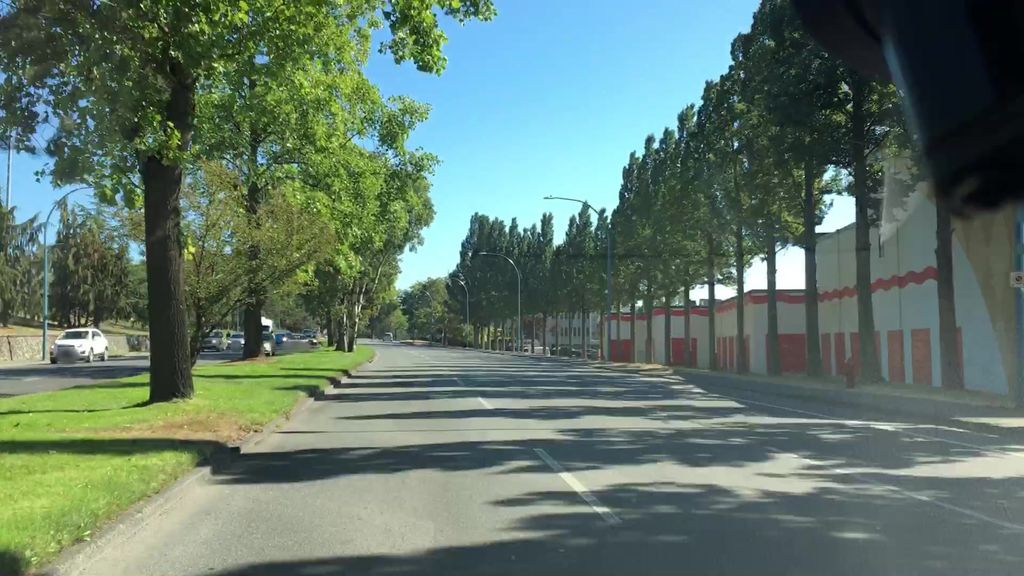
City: victoria